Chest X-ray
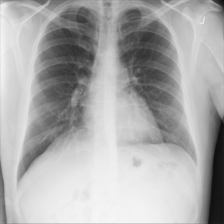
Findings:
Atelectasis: negative
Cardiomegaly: negative
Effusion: negative
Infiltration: negative
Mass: negative
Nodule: negative
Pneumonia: negative
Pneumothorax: negative
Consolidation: negative
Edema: negative
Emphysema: negative
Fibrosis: negative
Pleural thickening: negative
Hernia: negative